Field crop: maize
Growth stage: 2
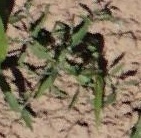
Species: atriplex